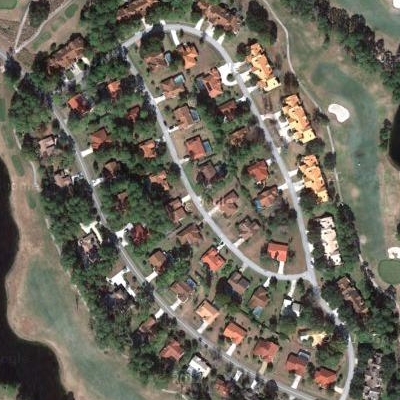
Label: Resident